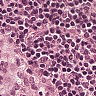
Metastatic tissue present: no